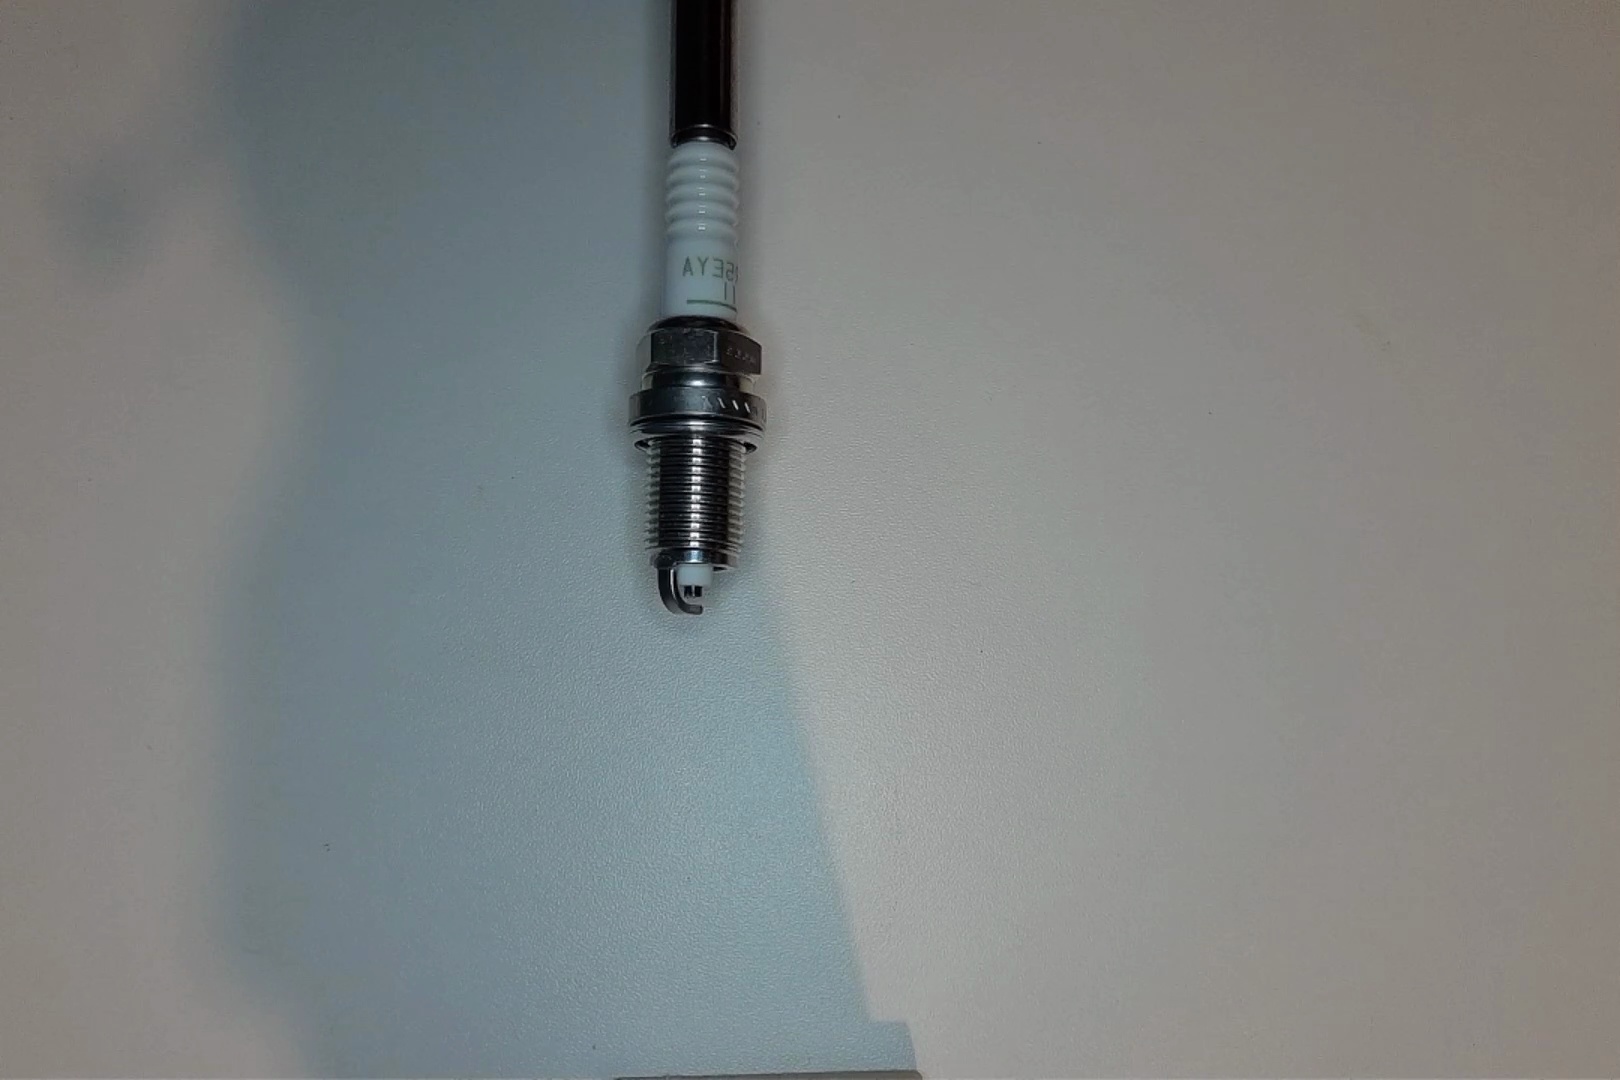
Label: normal